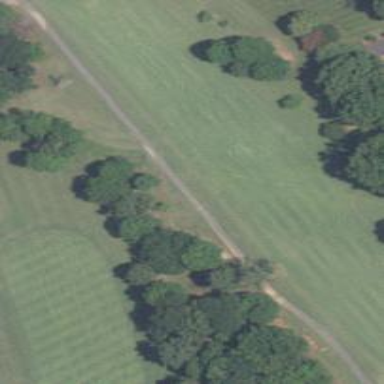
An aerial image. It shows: Grassy area designated as golf fairway.